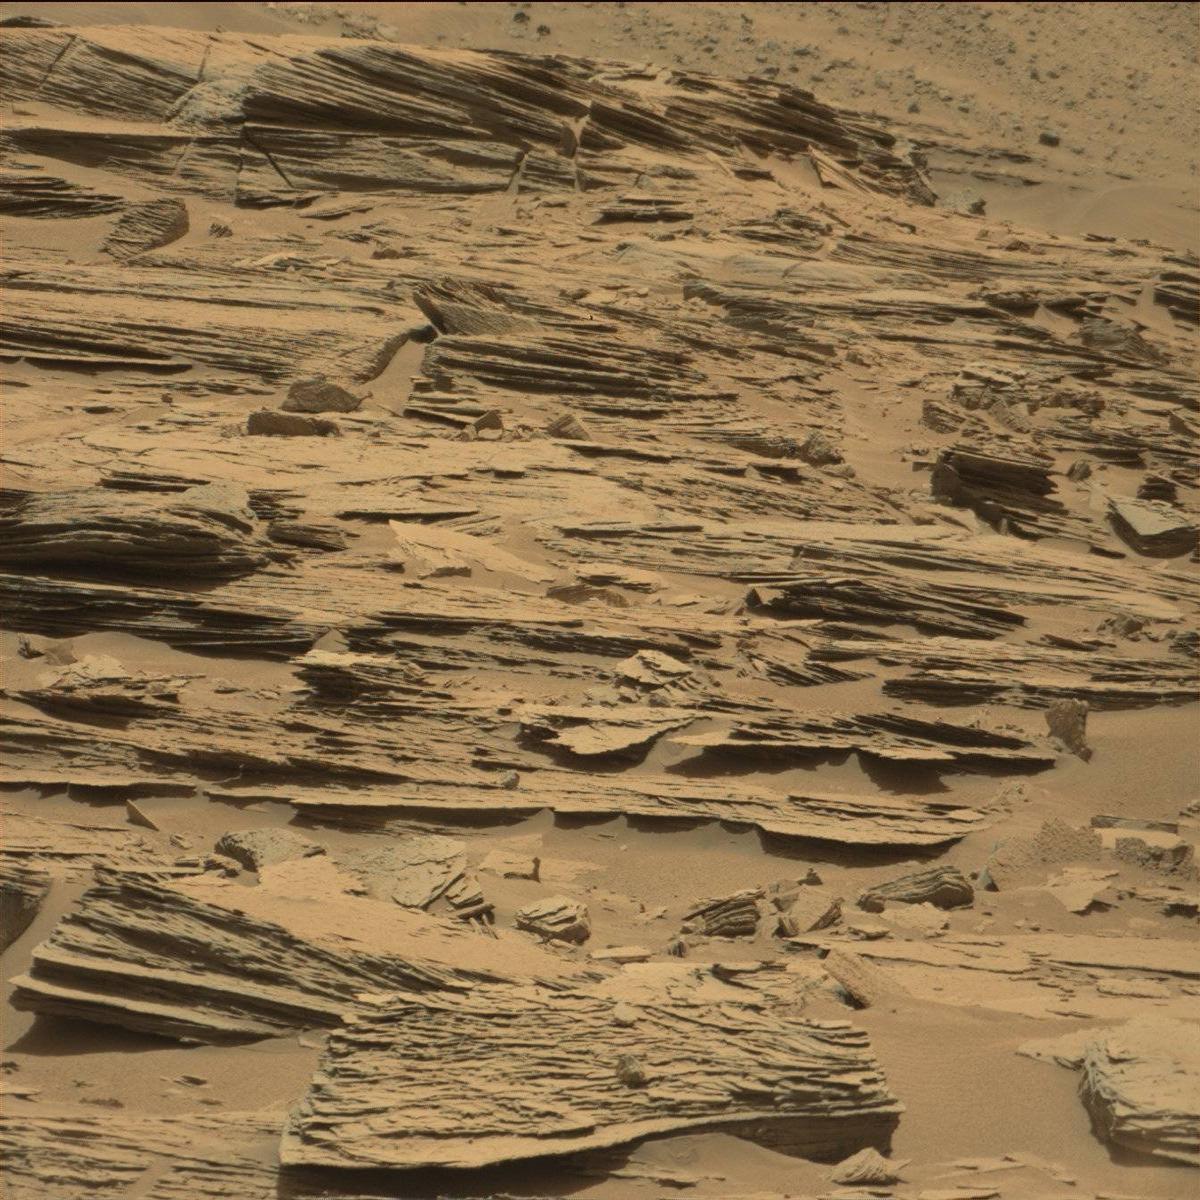
Terrain classes present: Bedrock, Sand / Soil